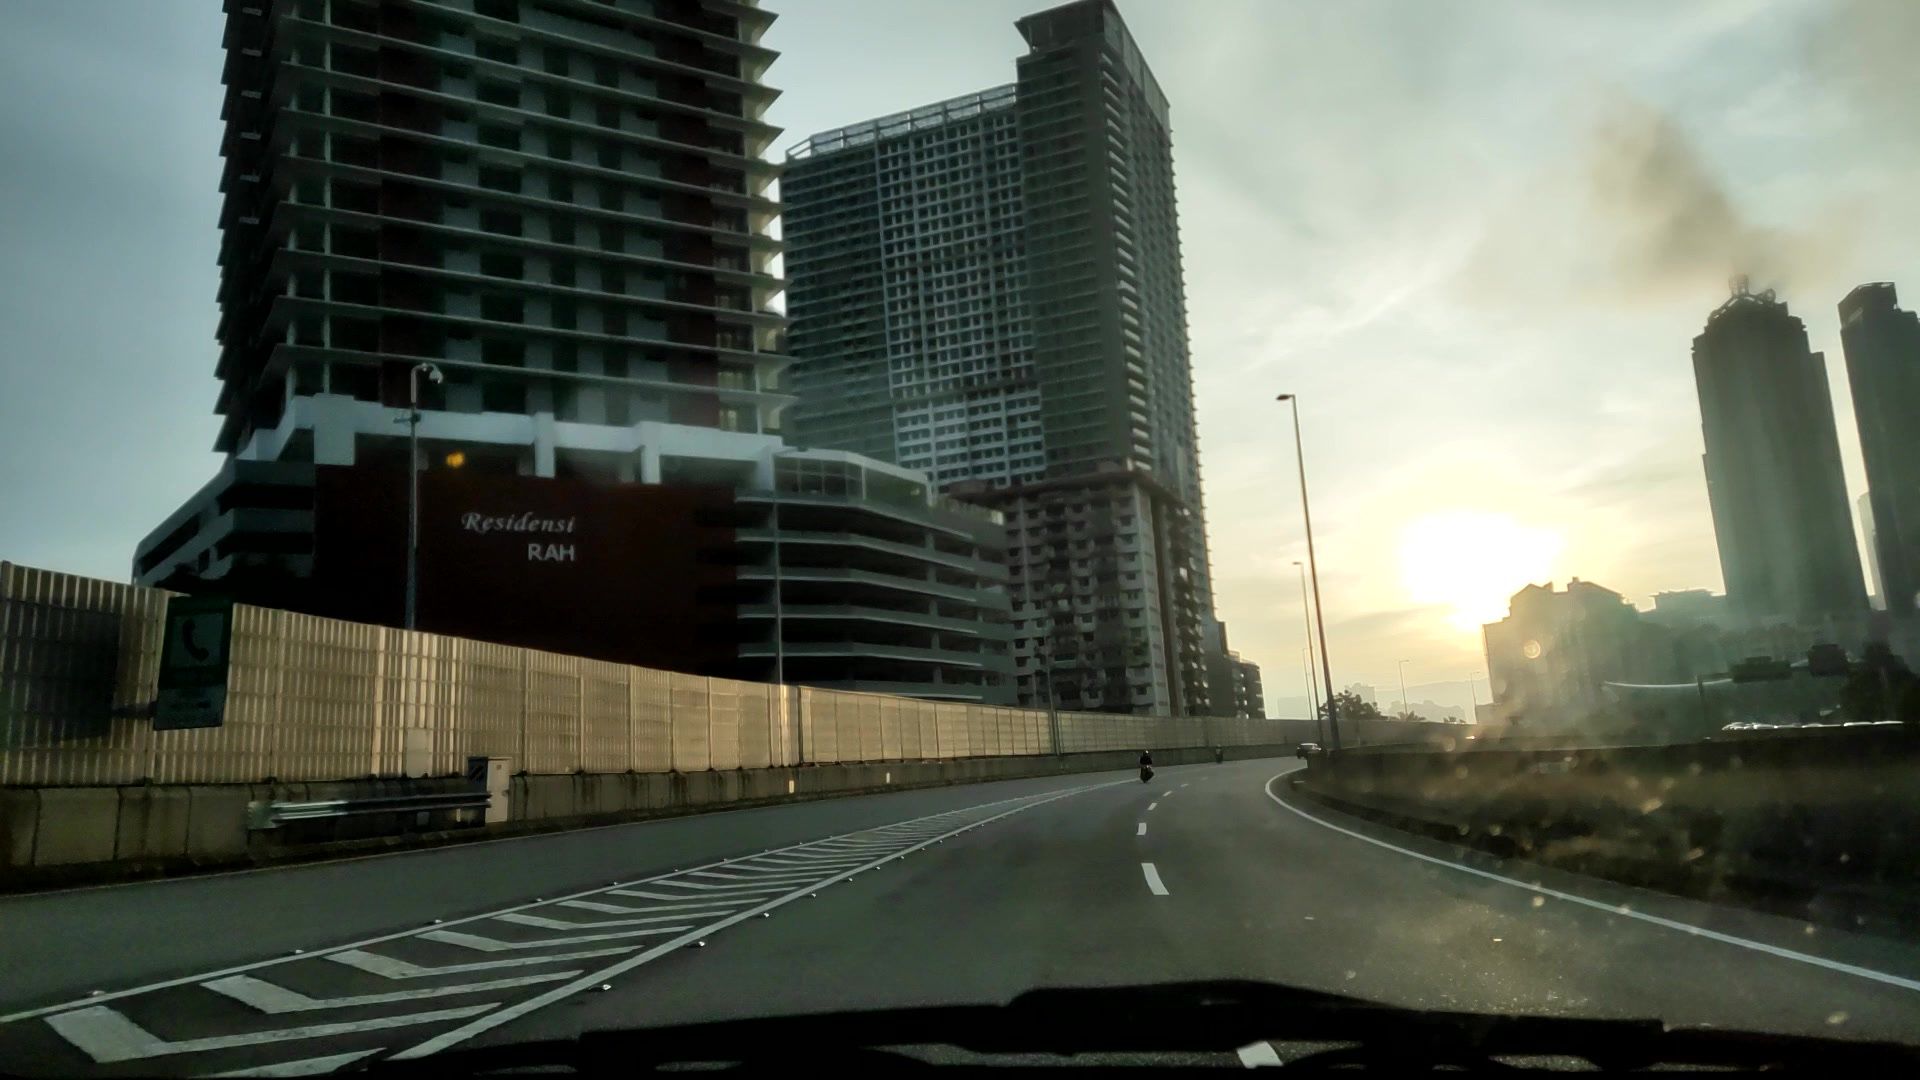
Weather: cloudy
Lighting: day
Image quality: good
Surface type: driving surface
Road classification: motorway_link, motorway
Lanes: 2
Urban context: urban centre
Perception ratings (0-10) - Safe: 2.09, Lively: 3.56, Beautiful: 2.24, Boring: 2.44, Depressing: 5.73, Wealthy: 4.02